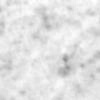
Label: no_change